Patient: sex F, age 28
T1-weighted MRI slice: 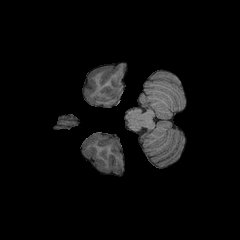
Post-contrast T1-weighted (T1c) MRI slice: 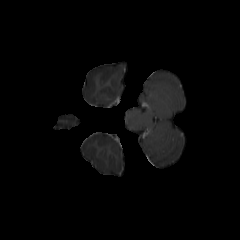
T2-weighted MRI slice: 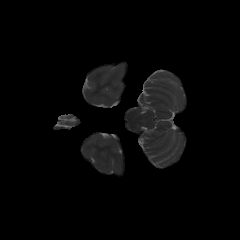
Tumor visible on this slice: no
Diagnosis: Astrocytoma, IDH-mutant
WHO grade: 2